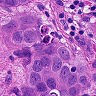
Metastatic tissue present: yes